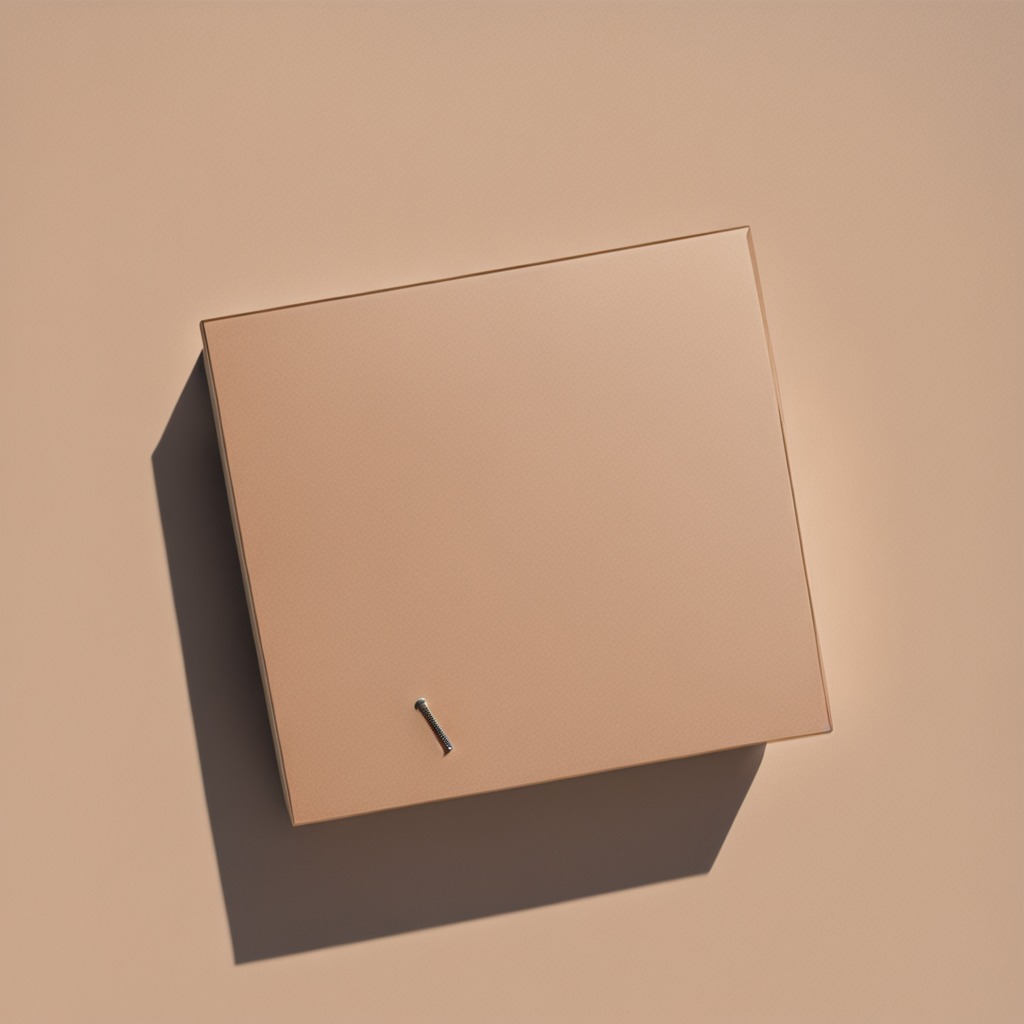
A metal screw is lying on a clean dry cardboard box surface in an outdoor workshop during daytime bright natural light soft shadows slightly creased but